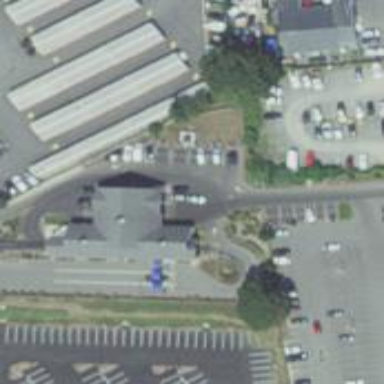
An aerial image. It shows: Parking space.